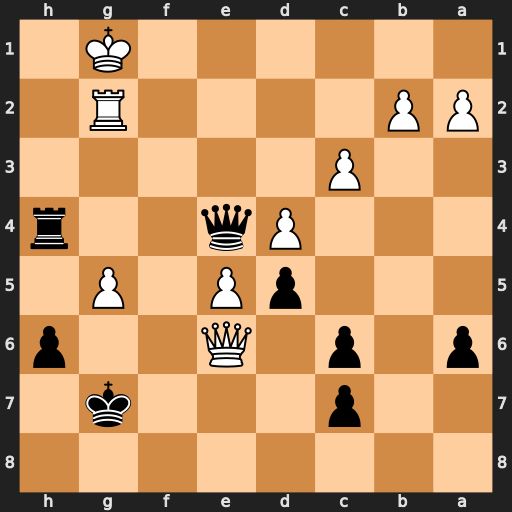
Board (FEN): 8/2p3k1/p1p1Q2p/3pP1P1/3Pq2r/2P5/PP4R1/6K1
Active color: b
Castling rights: -
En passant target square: -
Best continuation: Qe1#